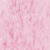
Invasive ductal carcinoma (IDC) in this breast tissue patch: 0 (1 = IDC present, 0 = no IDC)